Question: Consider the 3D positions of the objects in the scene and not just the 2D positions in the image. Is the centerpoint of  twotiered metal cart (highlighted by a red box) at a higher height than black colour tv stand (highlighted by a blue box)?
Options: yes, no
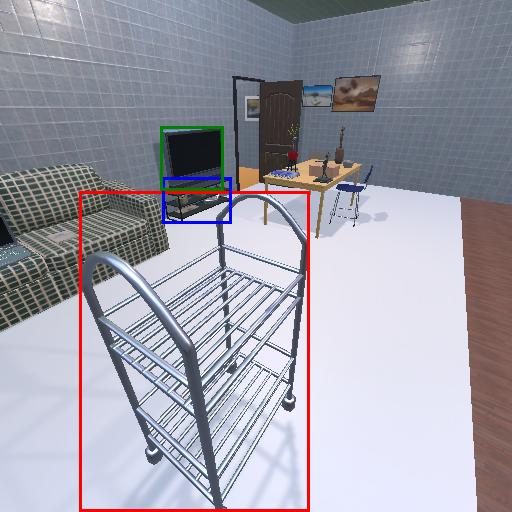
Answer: yes